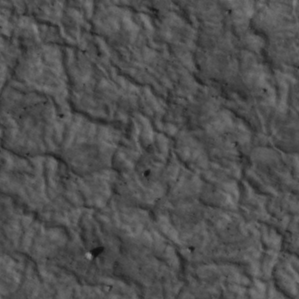
Label: non_frost